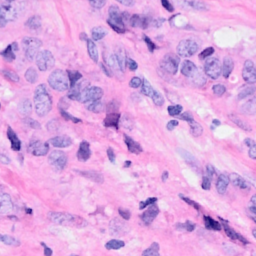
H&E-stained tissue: Breast